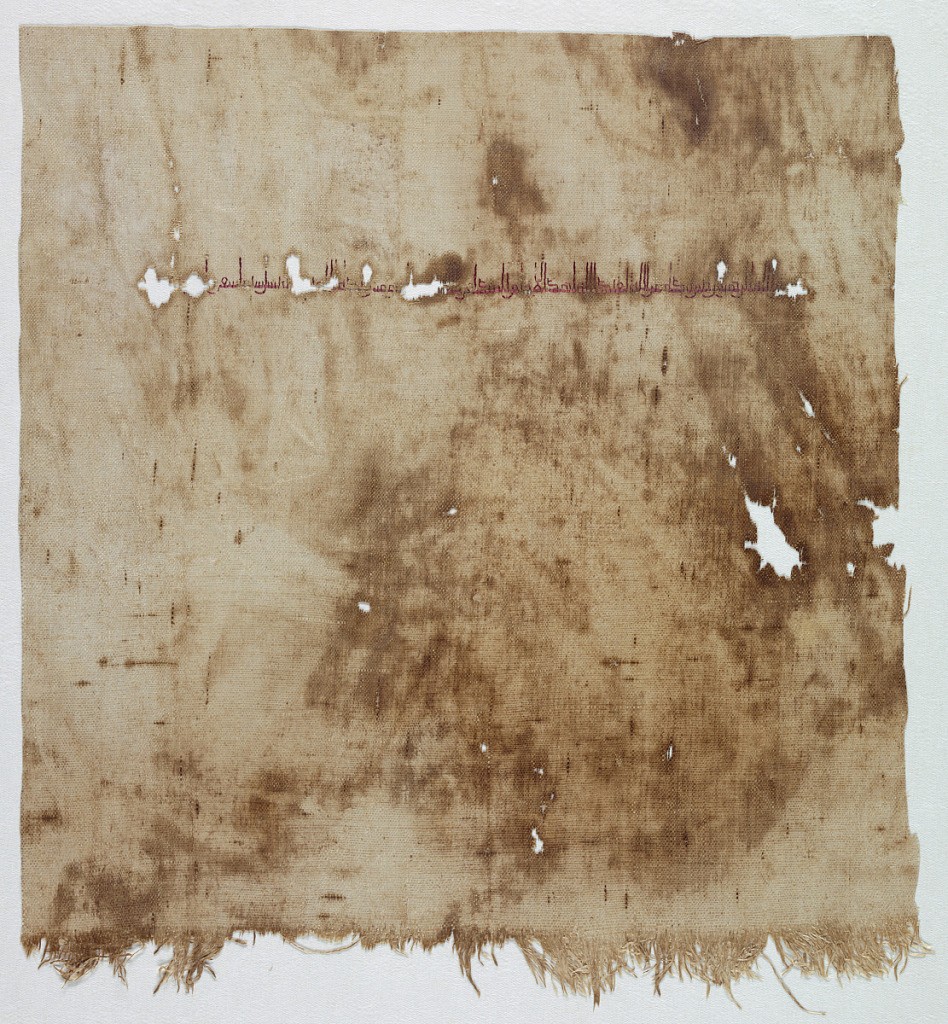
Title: Textile fragment
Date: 902–908
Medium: silk, metallic thread Technique: plain weave, brocaded
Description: Brilliant cerise plain cloth with brocaded gold repeat of floral sprays, arranged in alternating rows, two at a time.